Question: What is the result of this measurement?
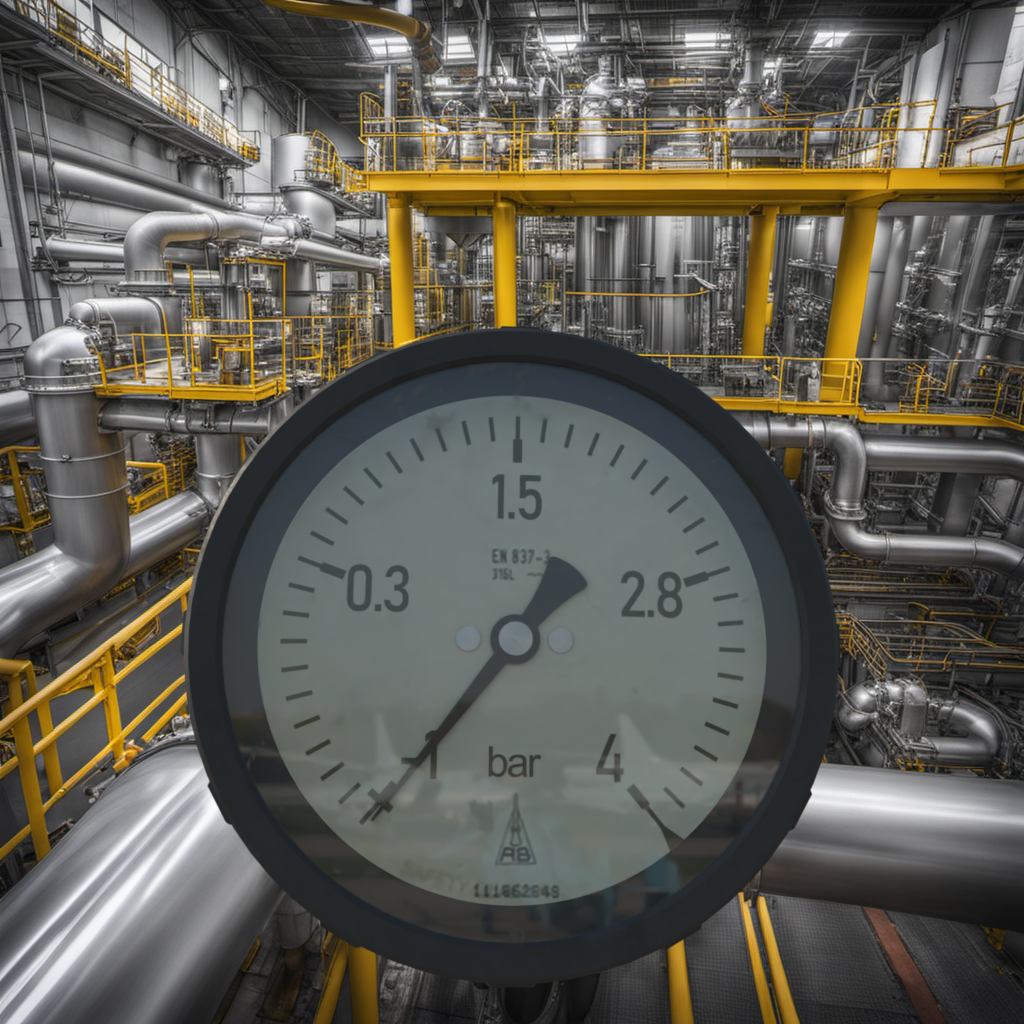
Answer: The result is -1.1
Question: What is the range of this measurement?
Answer: The range is from -1 to 4
Question: What is the minimum and maximum reading range of this measurement?
Answer: The minimum value is -1 and the maximum value is 4